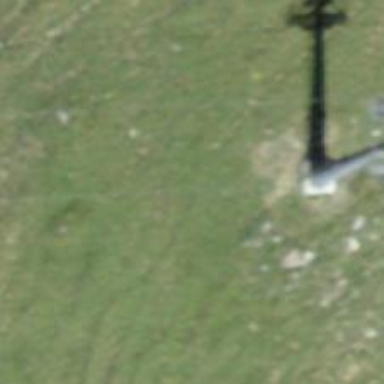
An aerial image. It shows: Chair lift.